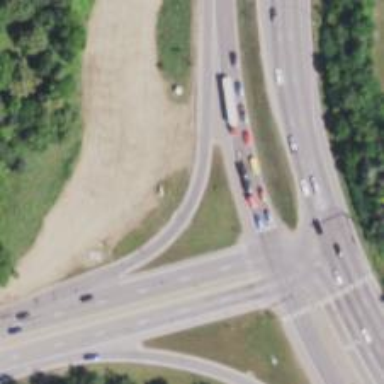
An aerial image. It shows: Trunk link highway with asphalt surface.